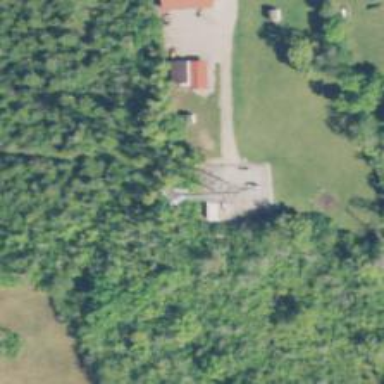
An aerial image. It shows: Mast structure.